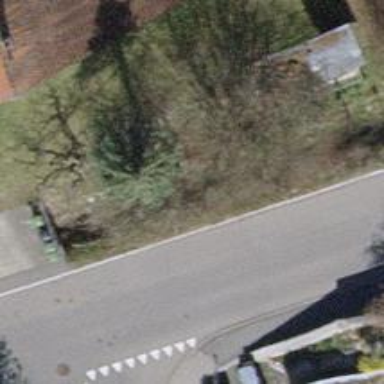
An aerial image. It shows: Urban tree adds touch of nature to the surroundings.